Interaction volume radius: 10 \u00c5
Interaction volume height: 10 \u00c5
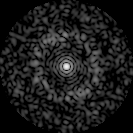
Disorder parameter: 0.8242